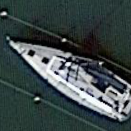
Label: Civil_yacht